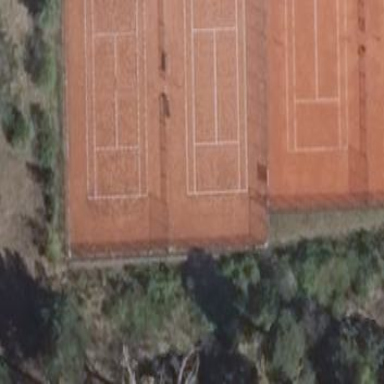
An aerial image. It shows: Clay tennis court on the leisure land pitch.